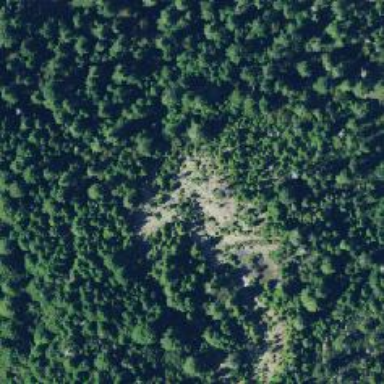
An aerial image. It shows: Quarry area.